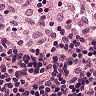
Metastatic tissue present: no